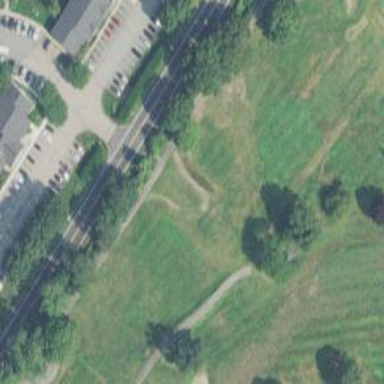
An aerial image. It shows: Pathway for golfing.